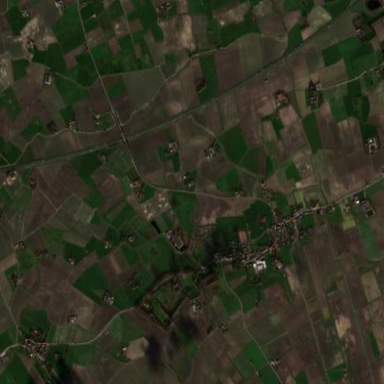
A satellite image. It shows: Picturesque farmland scene.